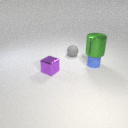
small blue rubber cylinder to the right of small gray rubber sphere